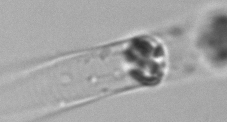
Label: Dactyliosolen_blavyanus